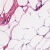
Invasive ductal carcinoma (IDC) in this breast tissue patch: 0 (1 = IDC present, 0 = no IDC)